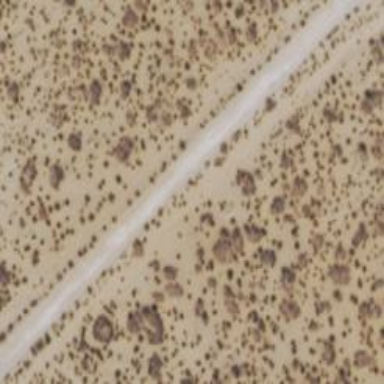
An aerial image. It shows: Abandoned road.